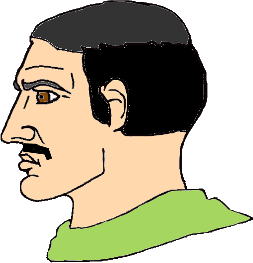
Label: 4_Yes_Chad